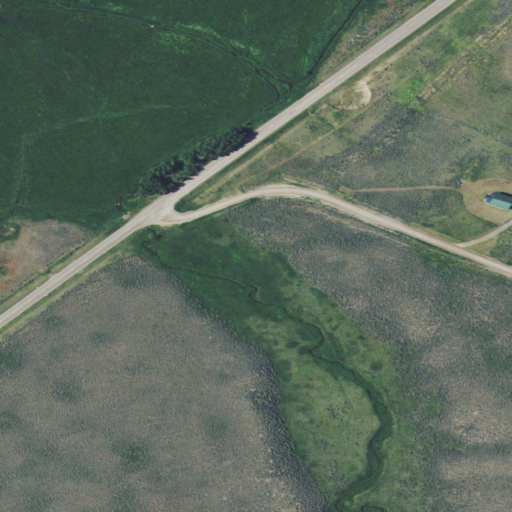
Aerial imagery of valley in Montana named Dry Gulch containing grassland, pasture, open development, shrub, and low intensity development